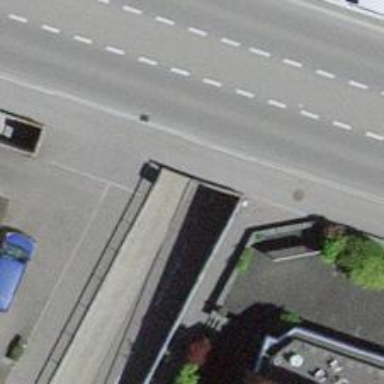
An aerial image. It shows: Tunnel with steps on the road.